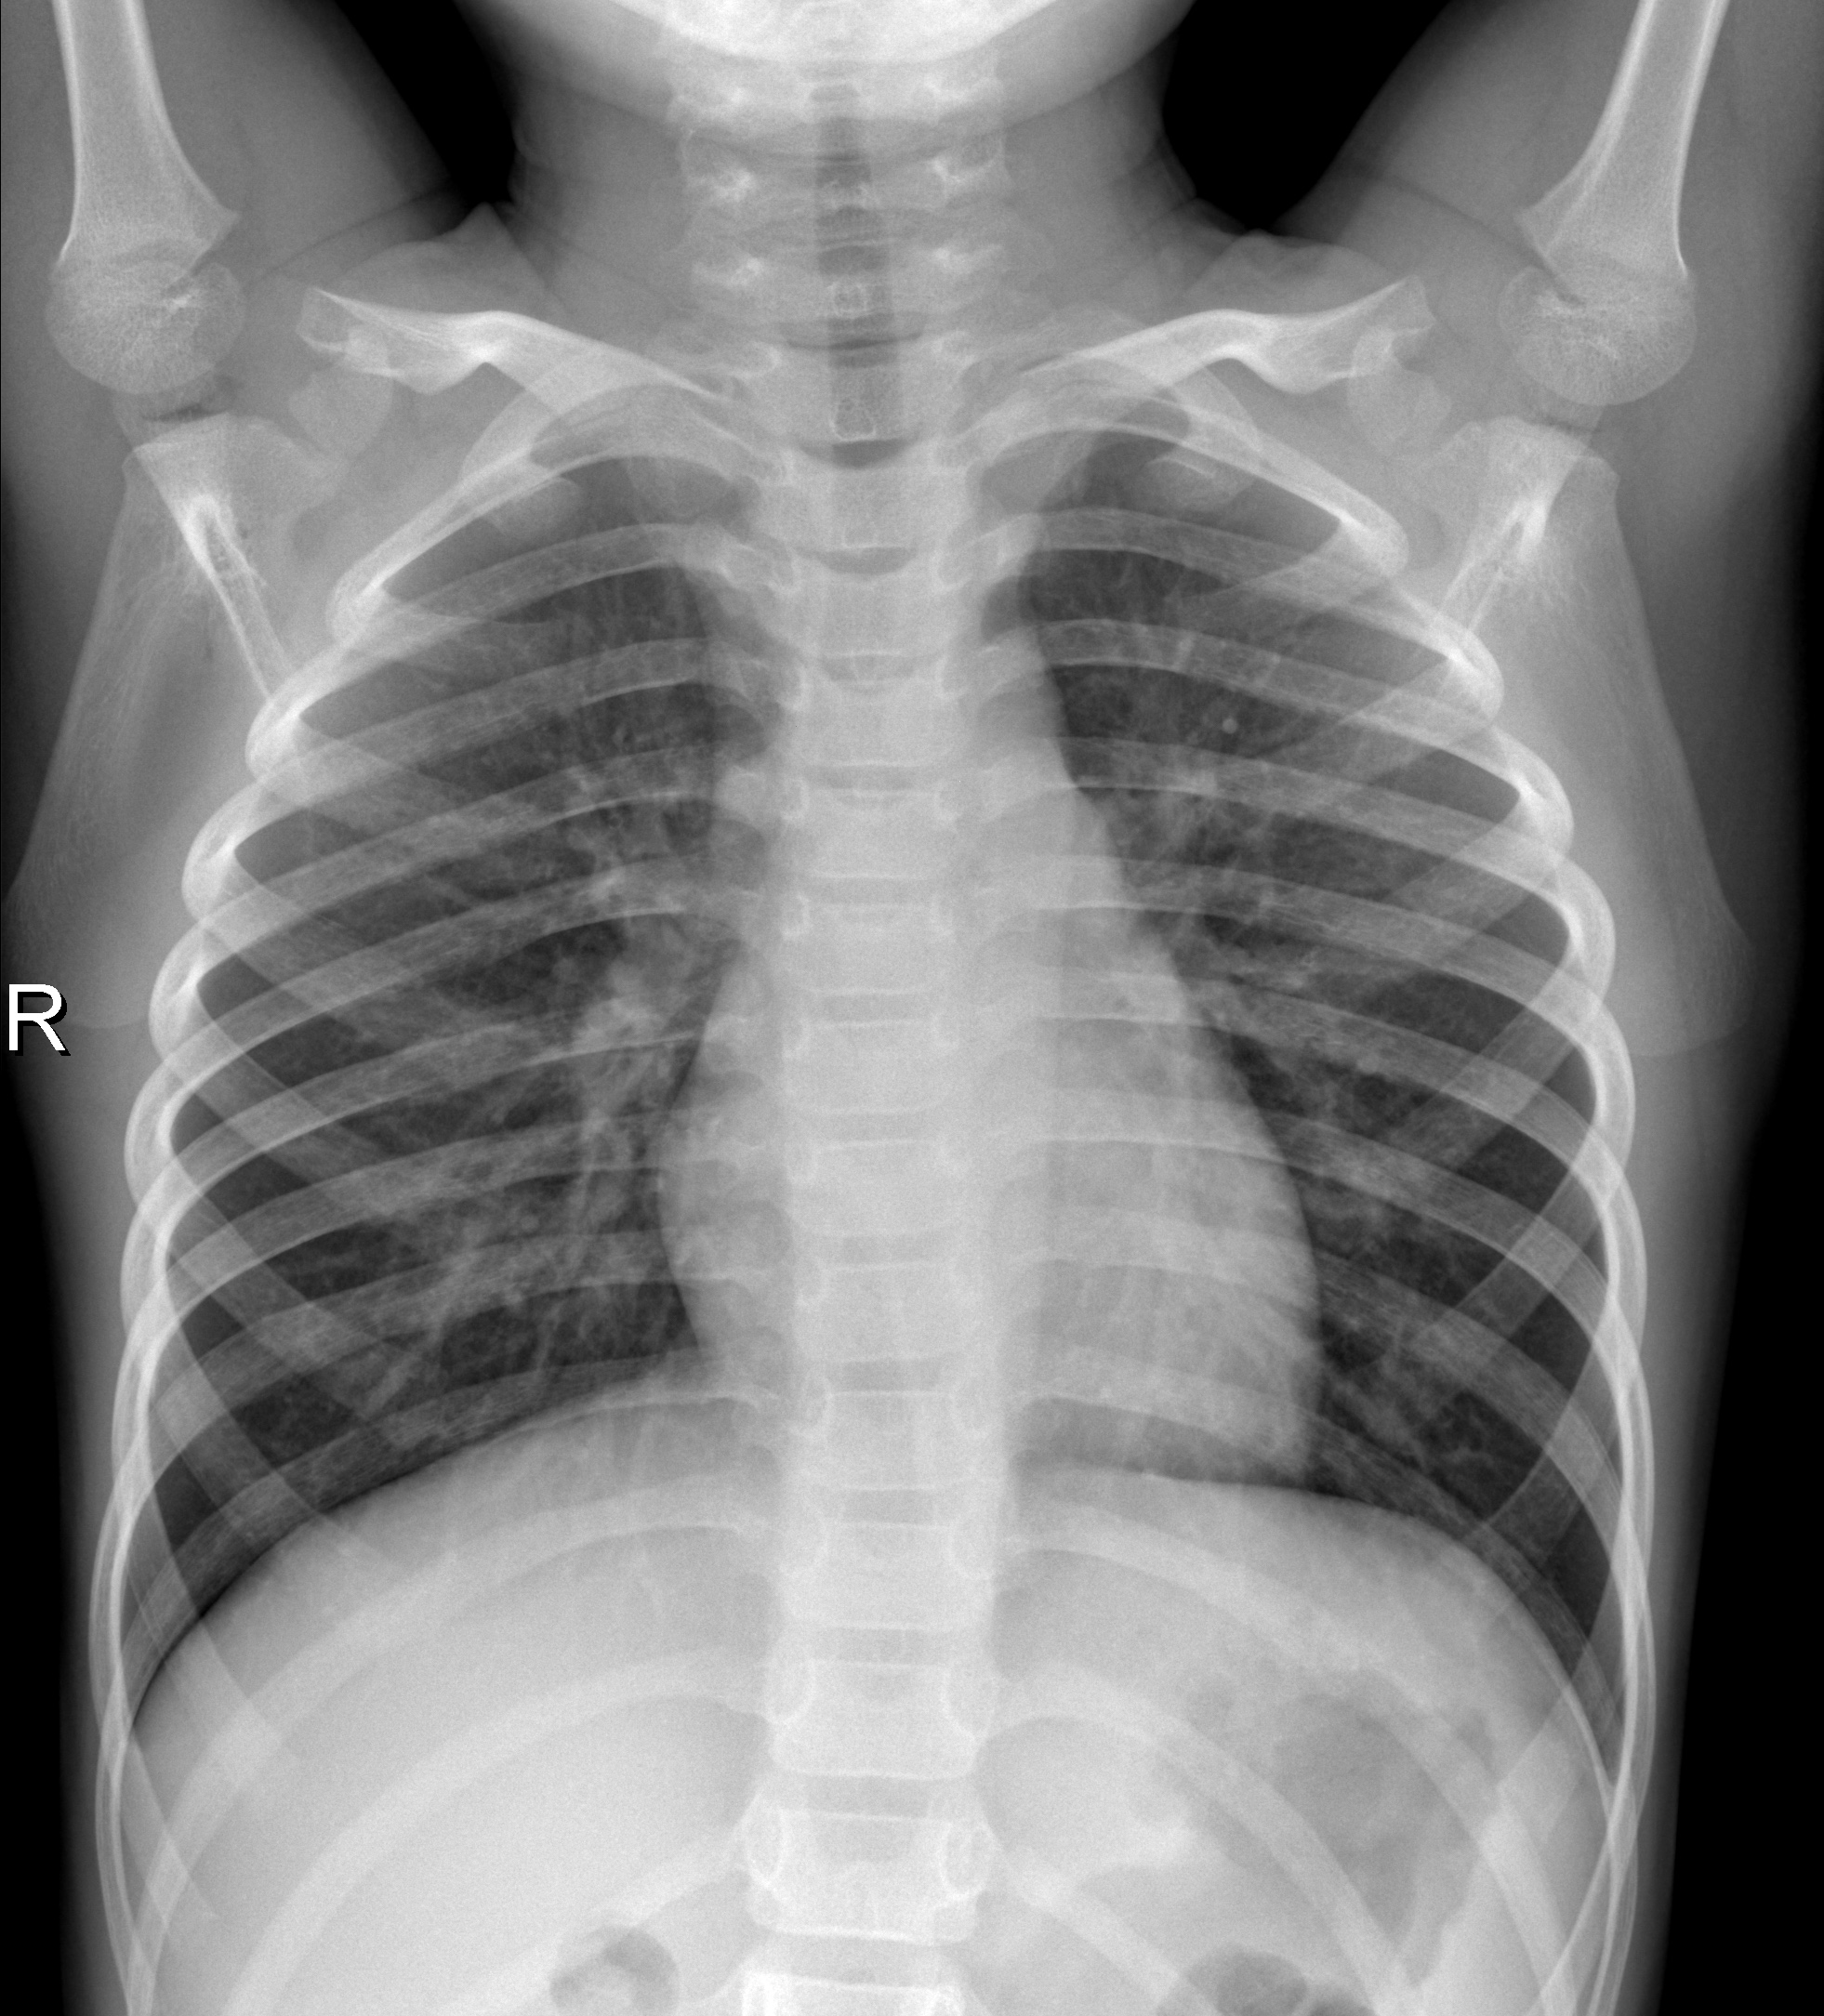
Diagnosis: NORMAL